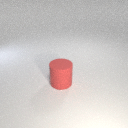
large red rubber cylinder